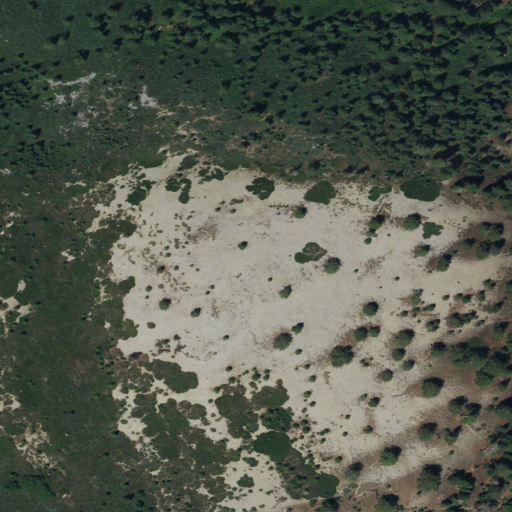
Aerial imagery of mountain in California named Bald Mountain containing shrub and evergreen forest